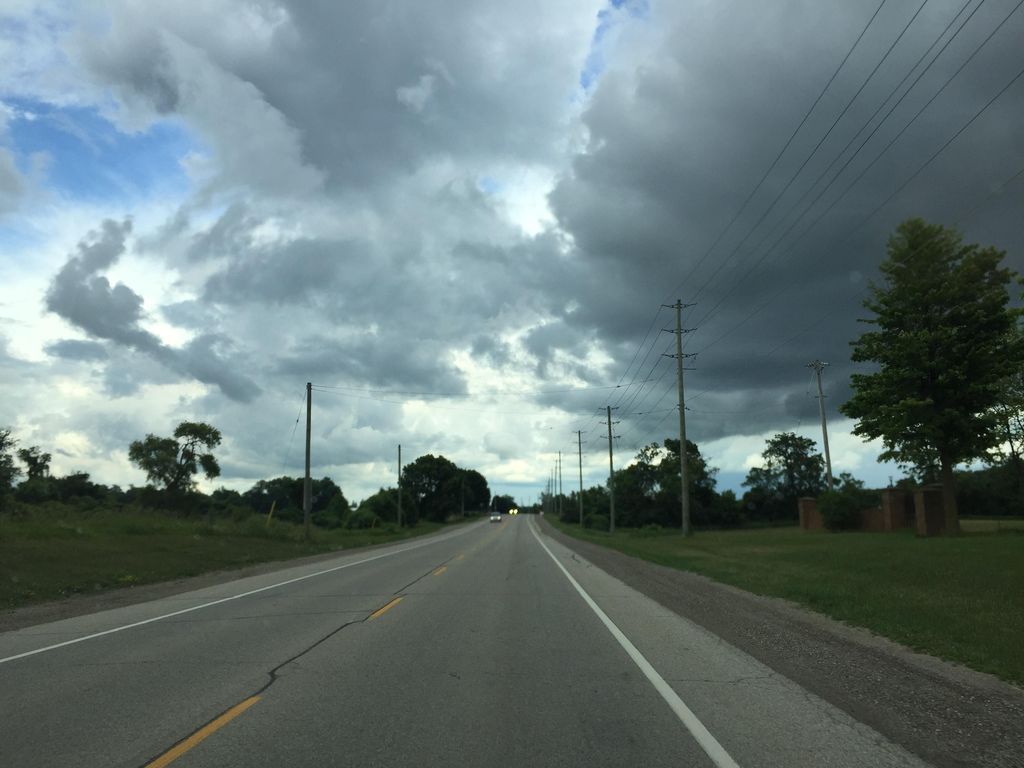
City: kitchener-waterloo